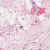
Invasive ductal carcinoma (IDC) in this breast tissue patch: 0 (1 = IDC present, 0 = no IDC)